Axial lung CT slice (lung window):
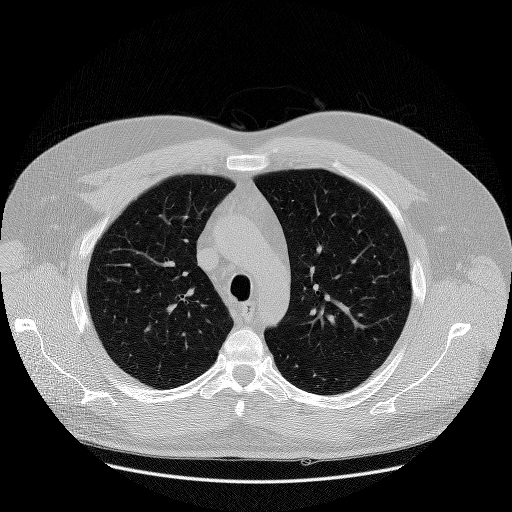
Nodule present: no